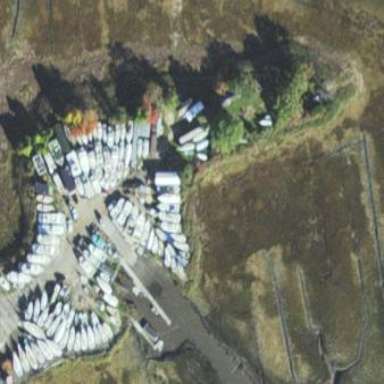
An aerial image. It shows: Boatyard located near waterway.